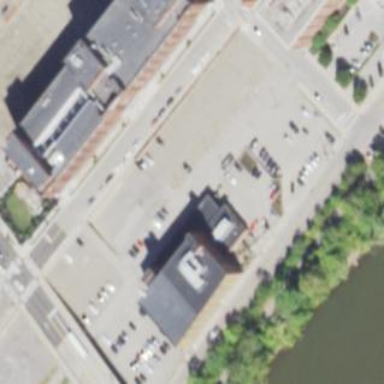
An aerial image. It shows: Commercial building.